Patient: sex M, age 72
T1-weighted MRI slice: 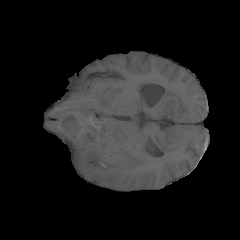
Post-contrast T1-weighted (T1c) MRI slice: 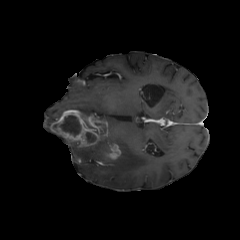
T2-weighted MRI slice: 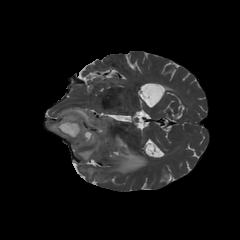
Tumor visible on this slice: yes
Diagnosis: Glioblastoma, IDH-wildtype
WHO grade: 4